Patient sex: F
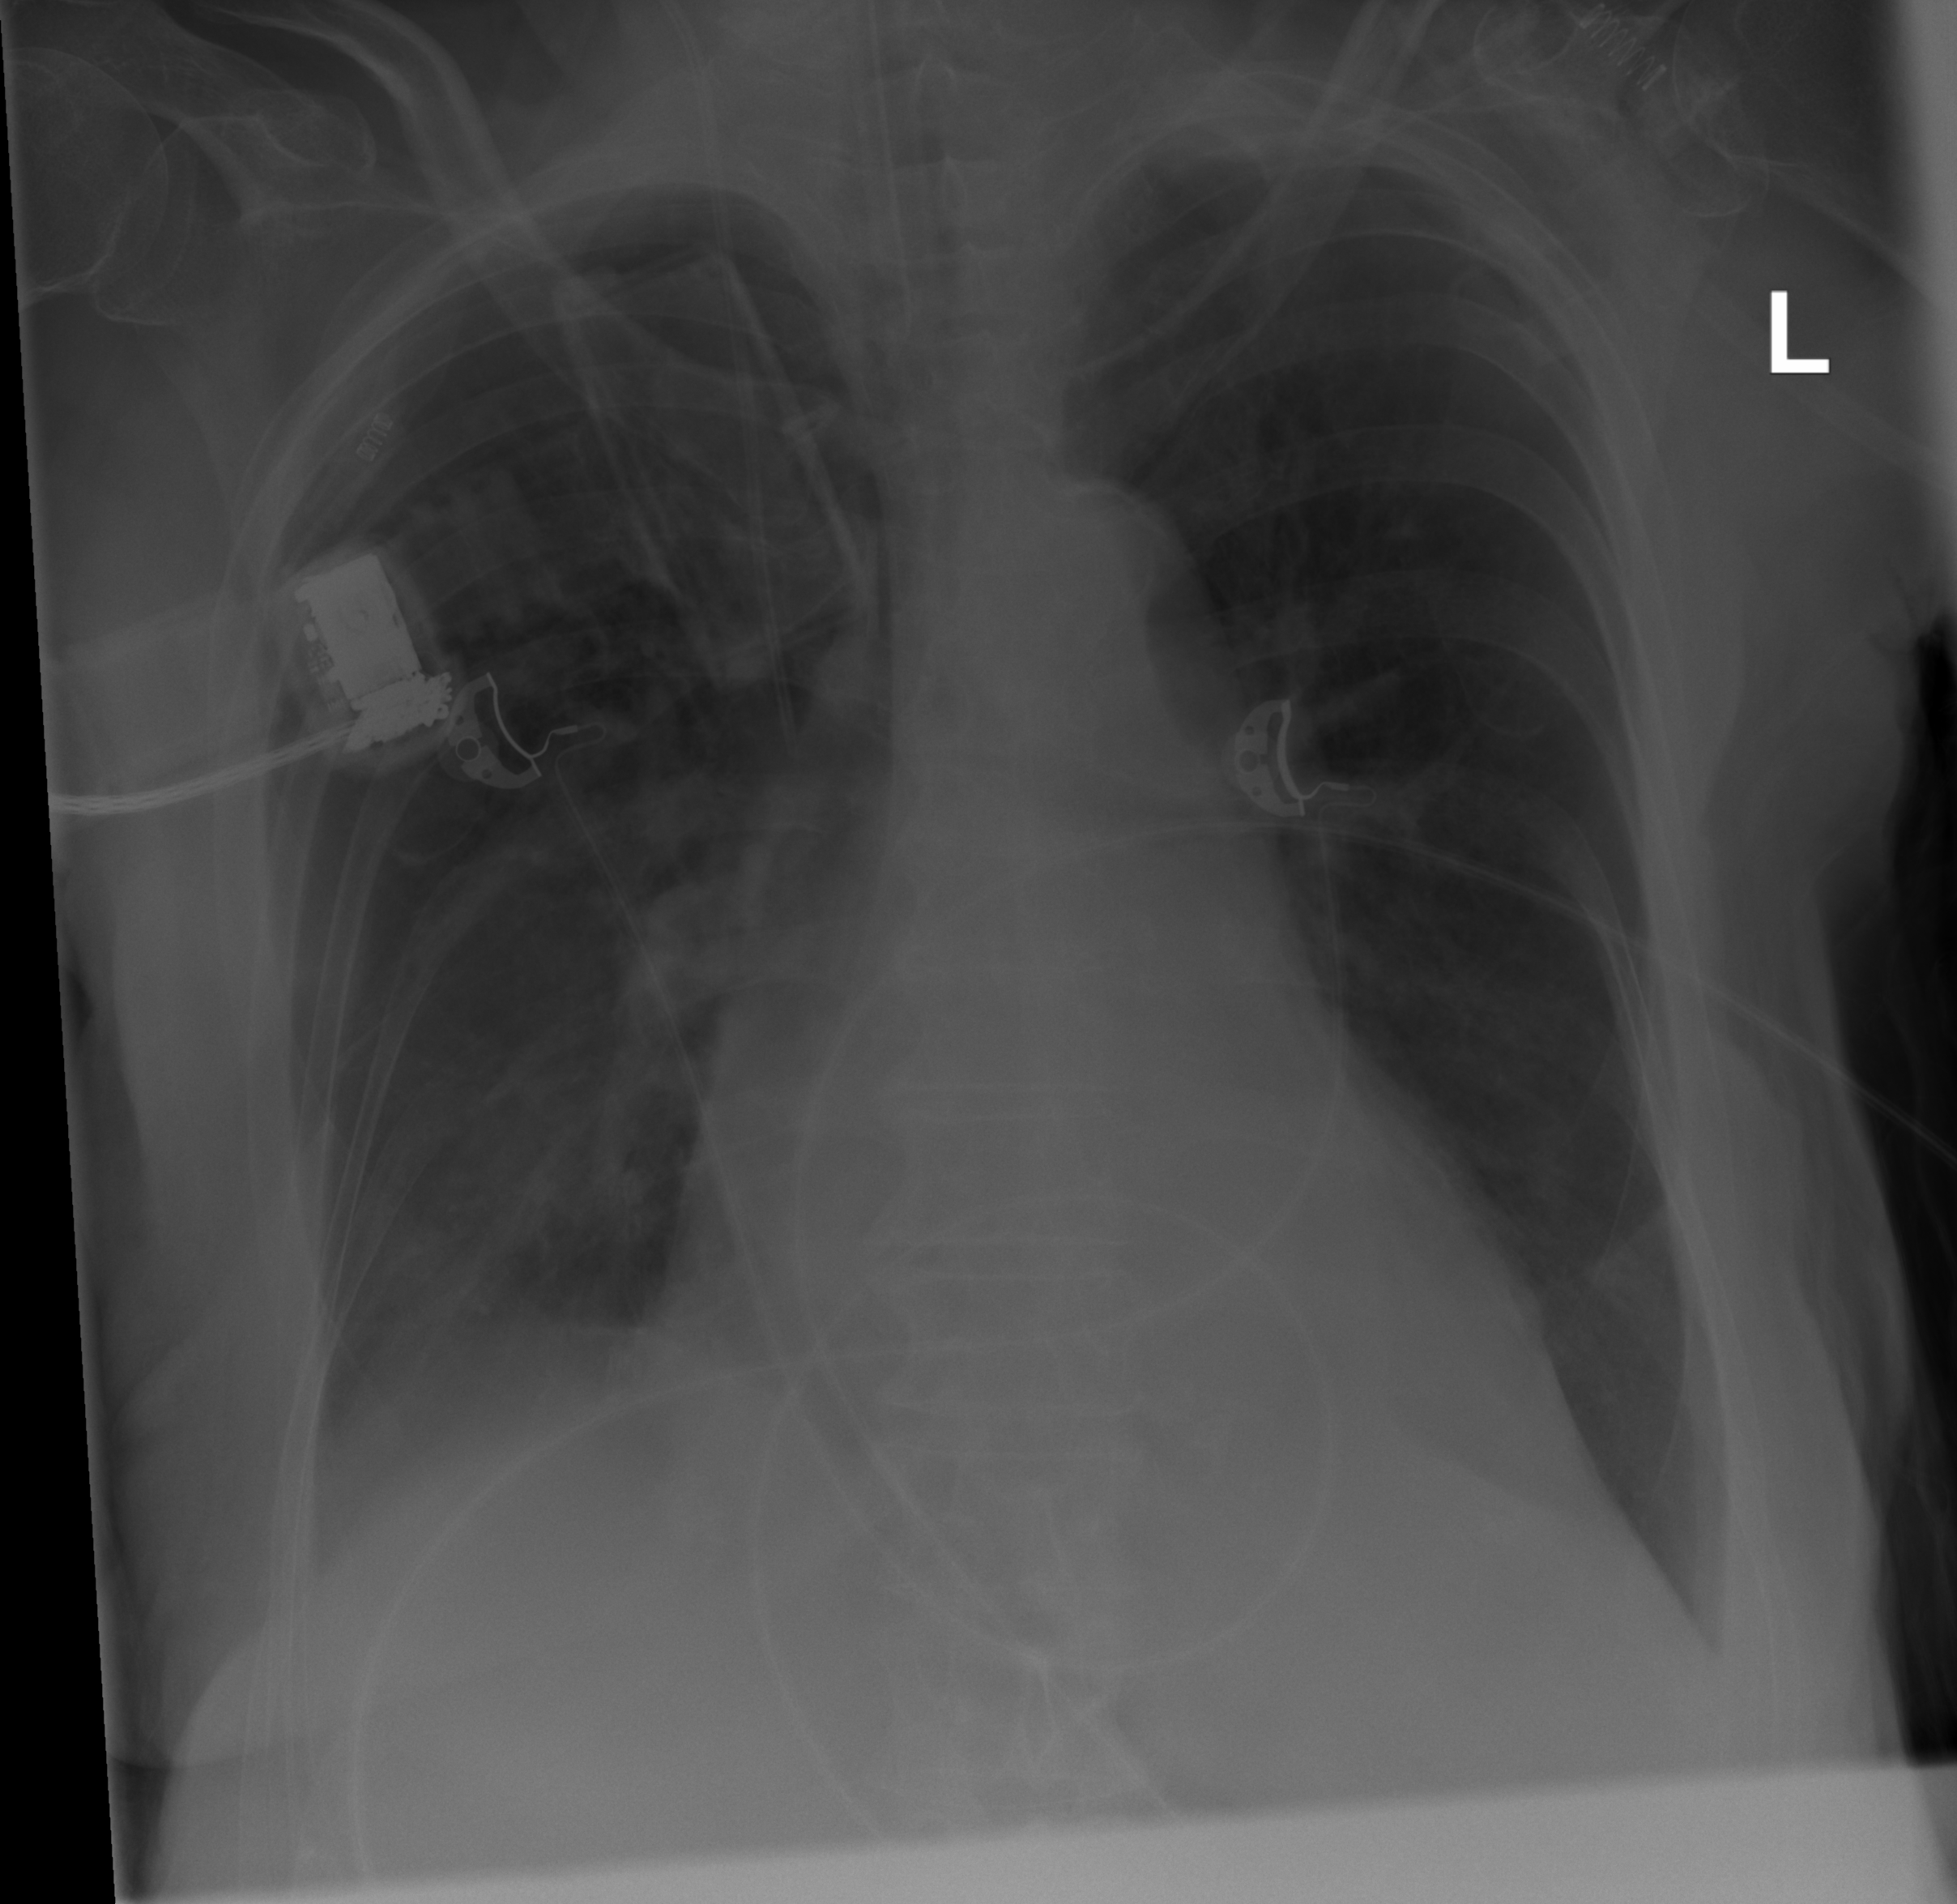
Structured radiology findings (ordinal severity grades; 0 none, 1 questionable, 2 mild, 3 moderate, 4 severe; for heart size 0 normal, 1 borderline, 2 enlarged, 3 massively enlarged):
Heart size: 2
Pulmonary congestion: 2
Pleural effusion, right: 2
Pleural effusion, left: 3
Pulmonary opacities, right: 2
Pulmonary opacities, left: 0
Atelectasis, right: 2
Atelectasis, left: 2